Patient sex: F
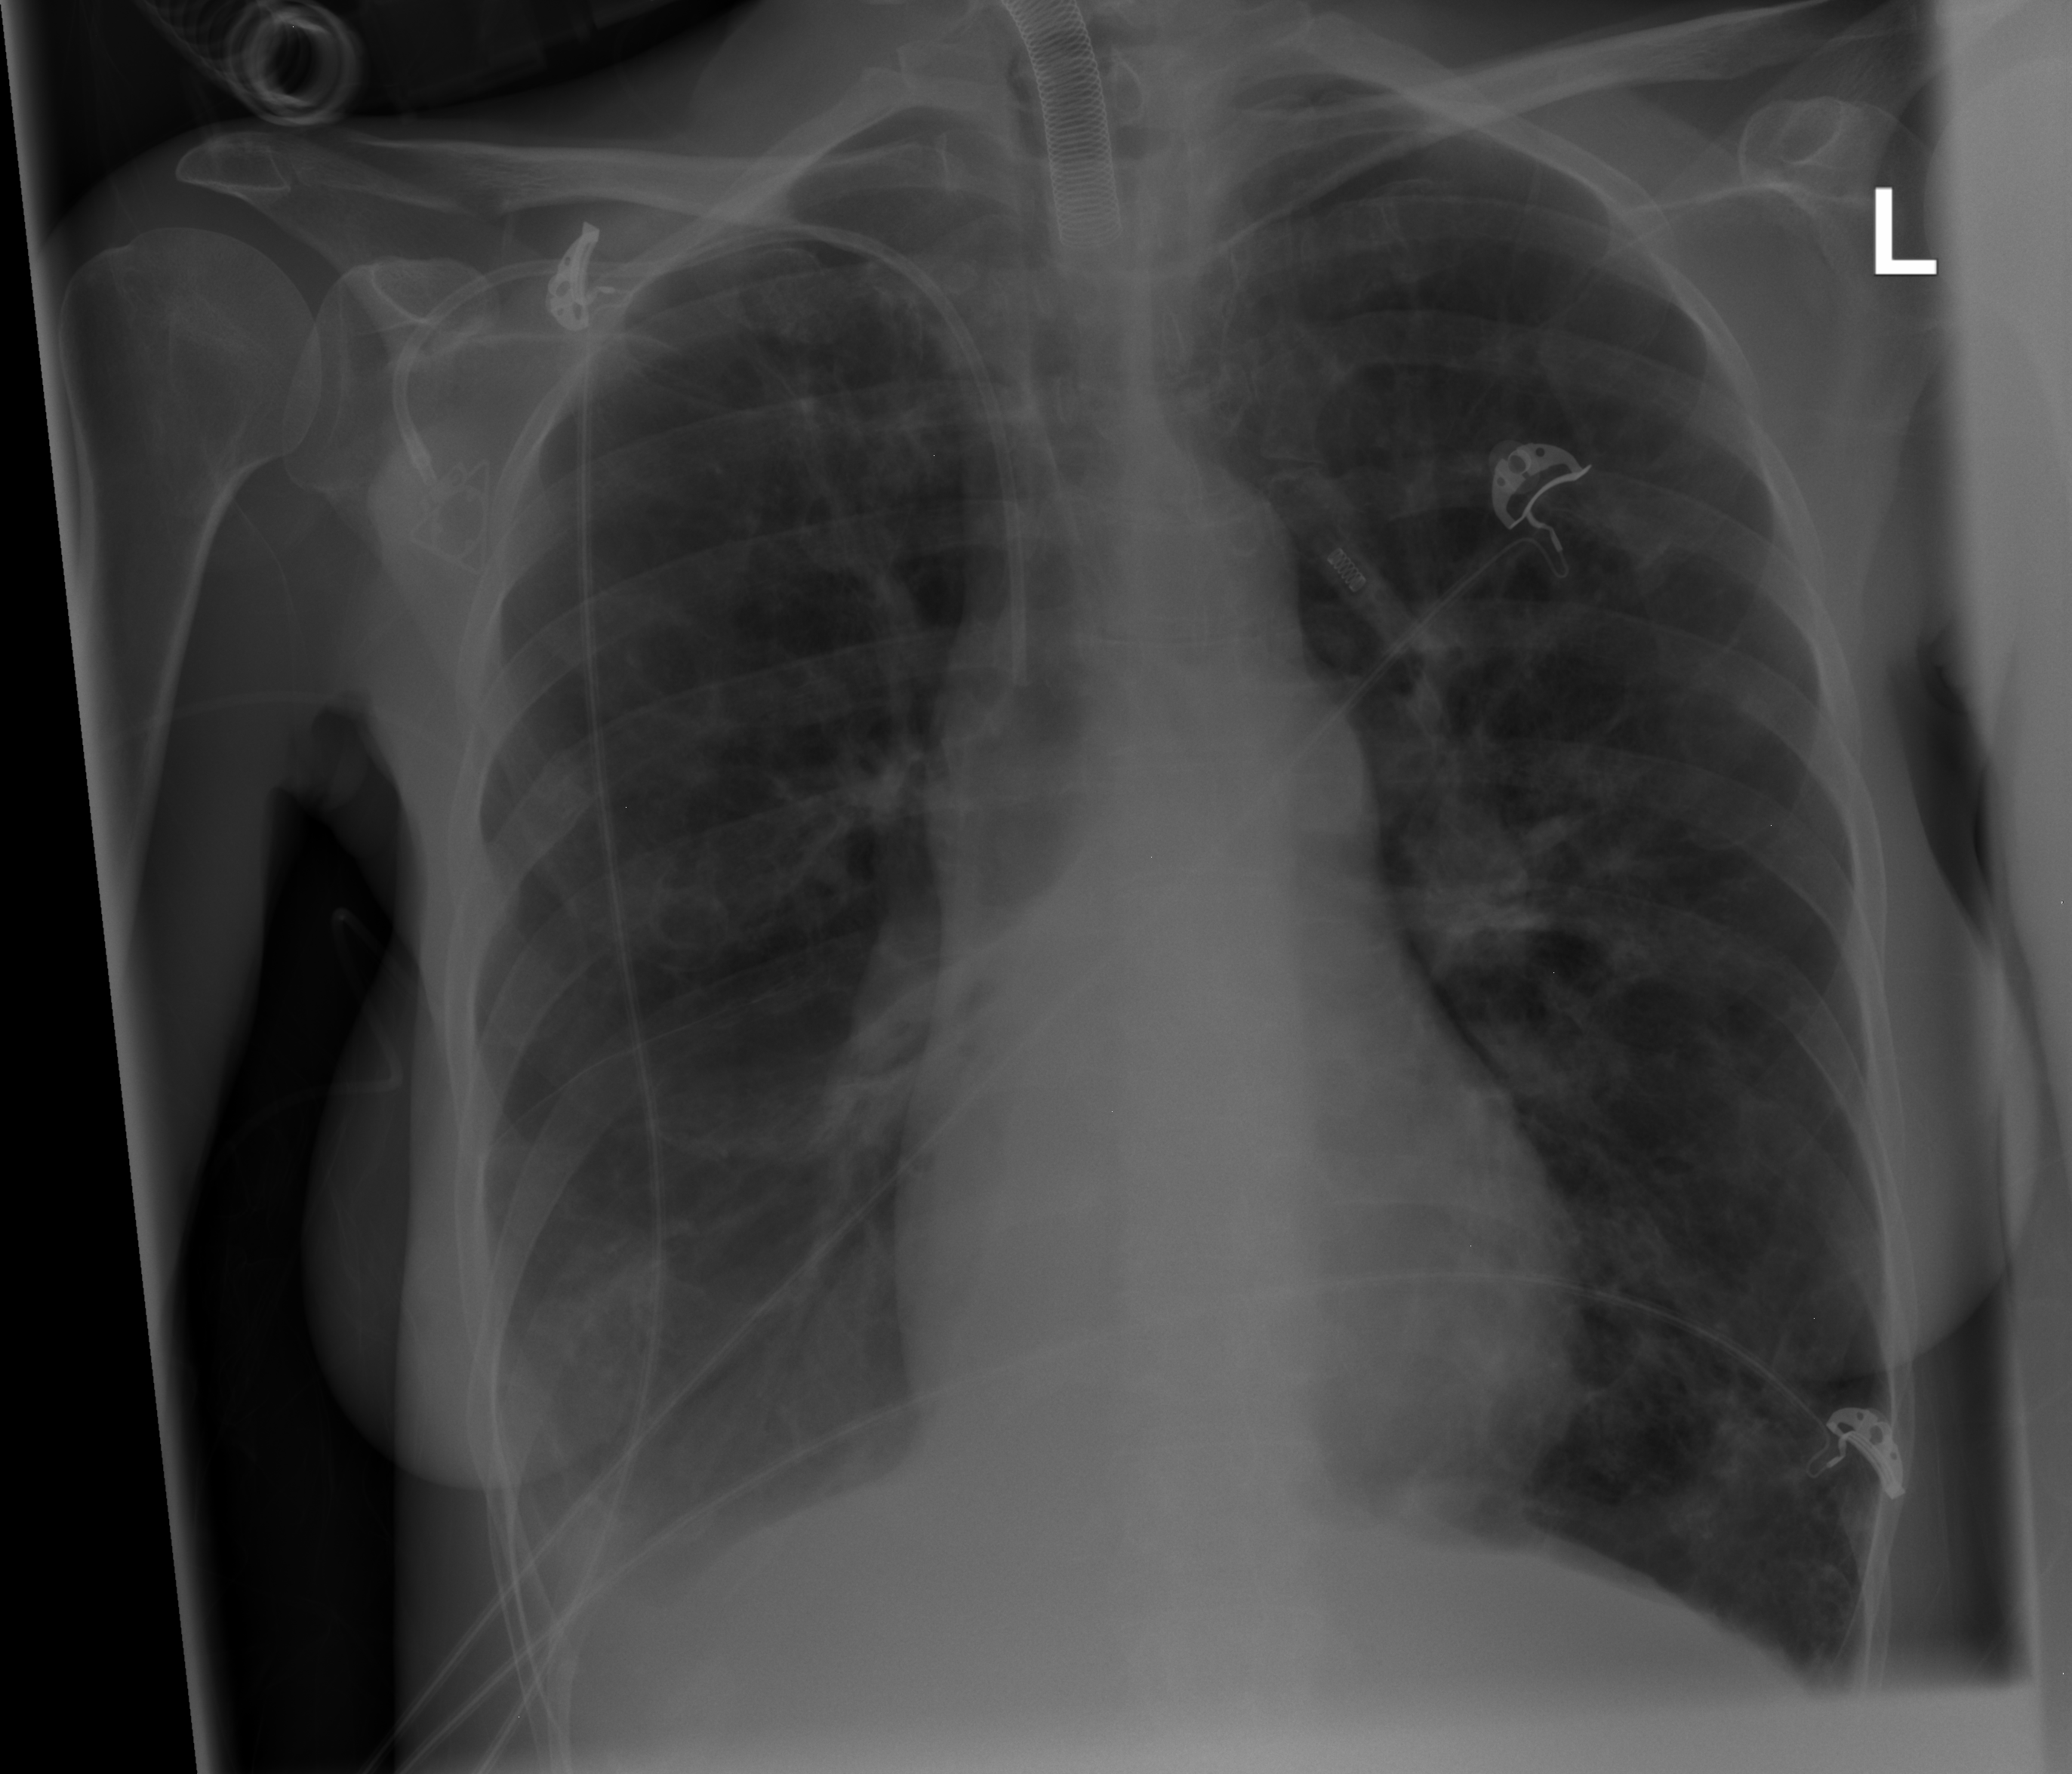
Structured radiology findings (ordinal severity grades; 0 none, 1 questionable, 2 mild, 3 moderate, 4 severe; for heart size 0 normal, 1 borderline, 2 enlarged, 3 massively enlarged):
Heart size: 0
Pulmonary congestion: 0
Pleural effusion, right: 2
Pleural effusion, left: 0
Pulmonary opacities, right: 0
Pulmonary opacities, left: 0
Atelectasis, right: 2
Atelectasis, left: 2